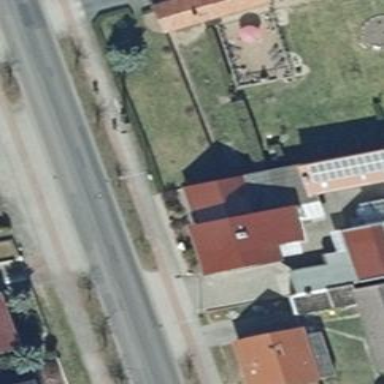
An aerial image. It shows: Residential building.